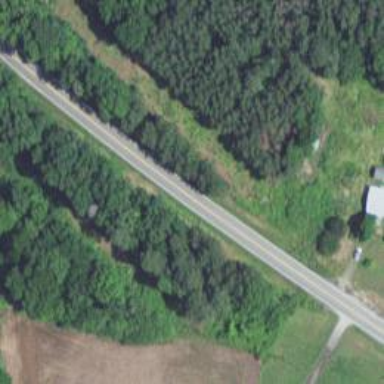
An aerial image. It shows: Secondary road.